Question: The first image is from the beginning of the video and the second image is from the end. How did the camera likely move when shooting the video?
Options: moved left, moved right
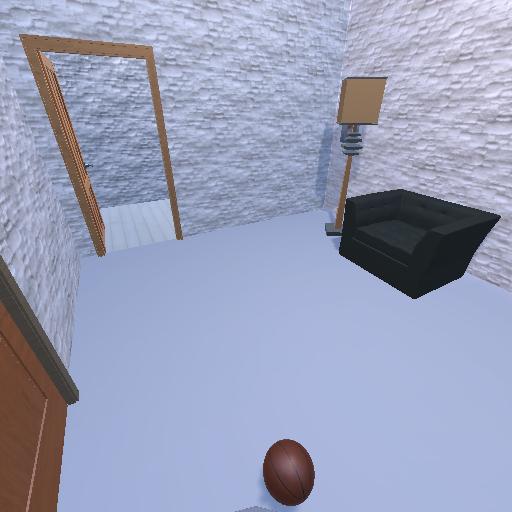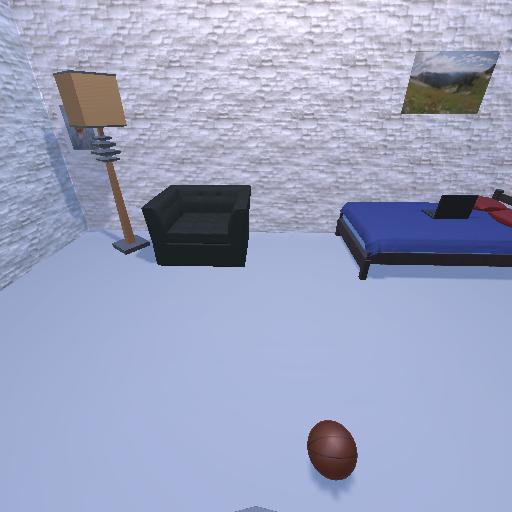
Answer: moved left